Question: I'm currently doing one of my 1st Coursera courses on Data Science (K-Means). I'm doing fine with almost everything but got stuck on a simple task. Plotting two ellipses on my "clusters" to highlight the distance of the "centroids" to it's STDs.
Must be something foolish but I browsed Google and the course itself and got no luck.
The code (pretty amateur I know) and plot it generates are bellow.
'''
plt.figure(figsize=(8, 8))
plt.title('Cluster Segregtion')
plt.scatter(c0['V1n'], c0['V2n'], color = 'blue', s = 30 , alpha = 0.5)
plt.scatter(c1['V1n'], c1['V2n'], color = 'red', s = 30 , alpha = 0.5)
plt.scatter(clusters[:,0], clusters[:,1], color = 'orange', s = 40000, alpha = 0.3)
'''

Can someone give me a hand with a simple ellipse code?
Best regards
FC
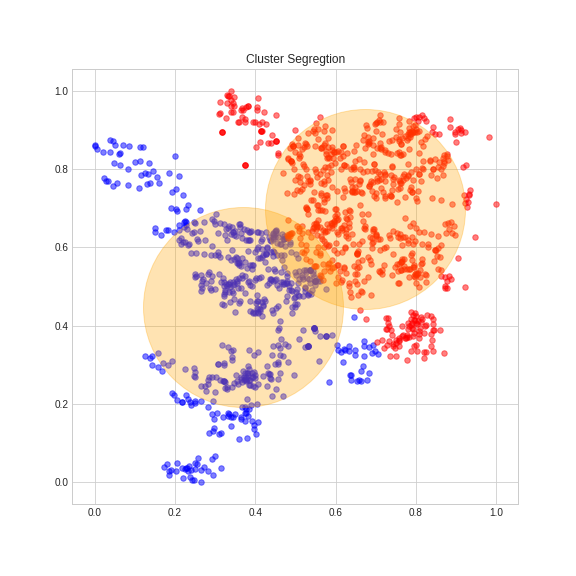
Answer: You can use the patch module of matplotlib. For example (with some made up numbers):
'''
from matplotlib.patches import Ellipse
import matplotlib.pyplot as plt
fig, ax = plt.subplots(1)
ax.scatter([2,4,6,3,4,5,4,], [1,8,9,3,9,7,2,])
patch = Ellipse((4,5), width=9, height=3, angle=75, alpha=0.4, ls='solid', ec='g', fc = 'r', lw='2.')
ax.add_patch(patch)
'''
You may want to find the coordinates and angle from the data itself, though, but this is a separate question. You can read matplotlib documentation about patches.